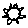
Label: sun